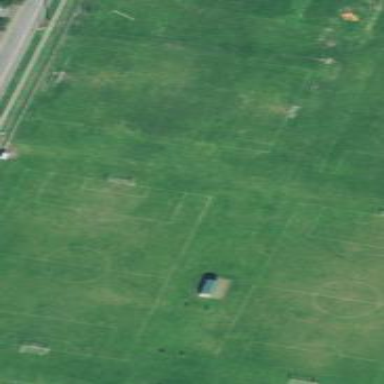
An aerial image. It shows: Soccer pitch for outdoor sports and leisure activities.